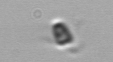
Label: Pyramimonas